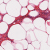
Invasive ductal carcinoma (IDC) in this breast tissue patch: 0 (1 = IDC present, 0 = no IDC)